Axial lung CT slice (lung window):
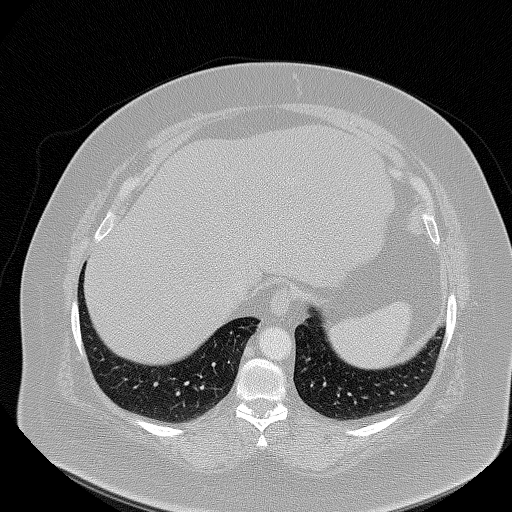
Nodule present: no